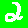
Digit: 2